Field crop: maize
Growth stage: 2
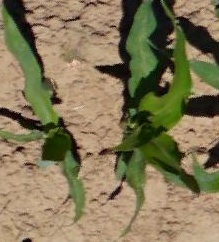
Species: maize